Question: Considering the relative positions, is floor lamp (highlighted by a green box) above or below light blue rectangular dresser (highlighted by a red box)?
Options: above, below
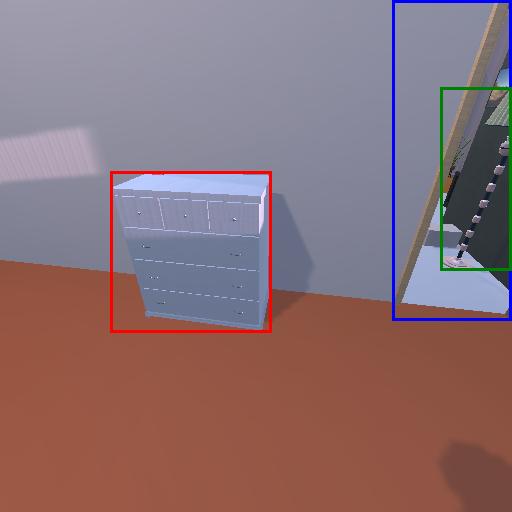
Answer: above